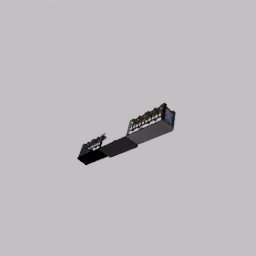
Label: architecture